Question: I am trying to implement Pay U payment gateway in my web application.
I using a sample form to post payment values in the PayU form.
Please see my code below.
'''
<form method="post" action="https://gateway.payulatam.com/ppp-web-gateway/">
<input name="merchantId" type="hidden" value="XXXXXX">
<input name="accountId" type="hidden" value="XXXXXX">
<input name="description" type="hidden" value="Test PAYU">
<input name="referenceCode" type="hidden" value="payment_test_00000001">
<input name="amount" type="hidden" value="3">
<input name="tax" type="hidden" value="0">
<input name="taxReturnBase" type="hidden" value="0">
<input name="currency" type="hidden" value="USD">
<input name="signature" type="hidden" value="be2f083cb3391c84fdf5fd6176801278">
<input name="test" type="hidden" value="1">
<input name="buyerEmail" type="hidden" value="ragesh.pr@XXX.com">
<input name="responseUrl" type="hidden" value="http://www.test.com/response">
<input name="confirmationUrl" type="hidden" value="http://www.test.com/confirmation">
<input name="Submit" type="submit" value="Enviar">
'''
but I getting this error:

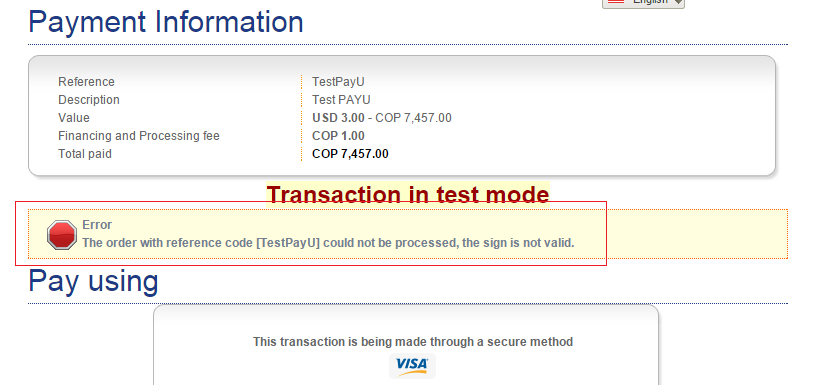
Answer: It's my mistake. Because the signature is not a MD5 string.
'''
<input name="signature" type="hidden" value="be2f083cb3391c84fdf5fd6176801278">
'''
it's need to write a new function for create MD5 string.
'''
public static string CalculateMD5Hash(string input)
{
// step 1, calculate MD5 hash from input
MD5 md5 = System.Security.Cryptography.MD5.Create();
byte[] inputBytes = System.Text.Encoding.ASCII.GetBytes(input);
byte[] hash = md5.ComputeHash(inputBytes);
// step 2, convert byte array to hex string
StringBuilder sb = new StringBuilder();
for (int i = 0; i < hash.Length; i++)
{
sb.Append(hash[i].ToString("x2"));
}
return sb.ToString();
}
'''
then call this function like below.
'''
string Signature = CommonHelper.CalculateMD5Hash(ApiKey + "~" + MerchantId + "~" + ReferenceCode + "~" + Amount + "~" + Currency);
'''
(Please keep the parameter order in above function.)
Now the signature is created.
pass this signature in the form.
Works fine.
:)
y